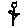
Label: flower